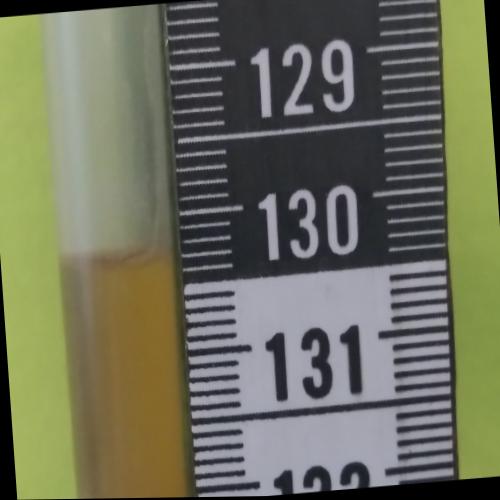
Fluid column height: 130.3 cm